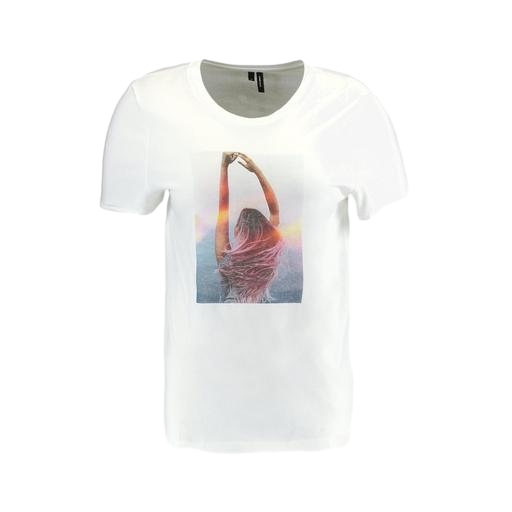
only white t-shirt, multicolor photo printed t-shirt, printed t-shirt, white background